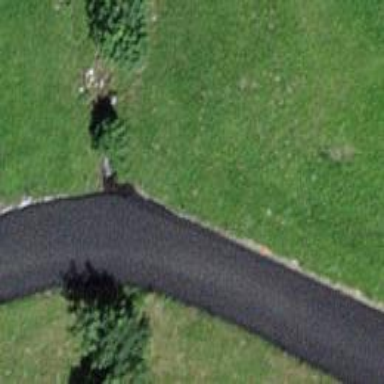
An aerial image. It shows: Smooth asphalt road in residential area.